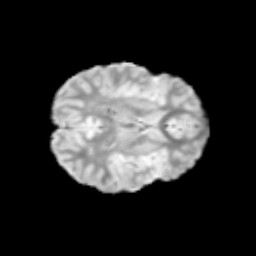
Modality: T2w
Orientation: axial
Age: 9
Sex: female
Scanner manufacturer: siemens
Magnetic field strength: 3 T
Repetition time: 3.8 s
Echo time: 0.07 s